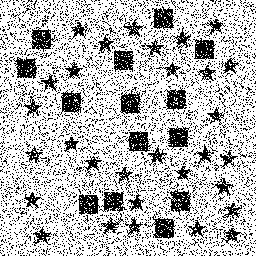
Squares: 14
Triangles: 0
Stars: 30
Total shapes: 44